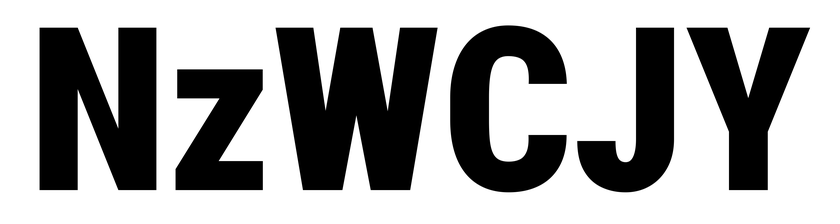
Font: Roboto_Condensed_Black